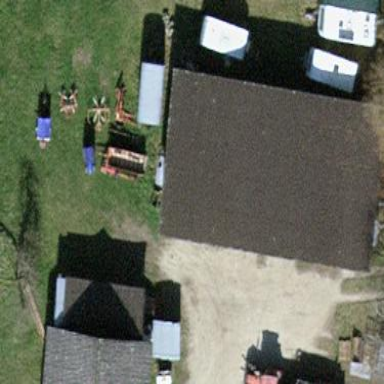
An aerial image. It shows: Flat-roofed farm auxiliary building.